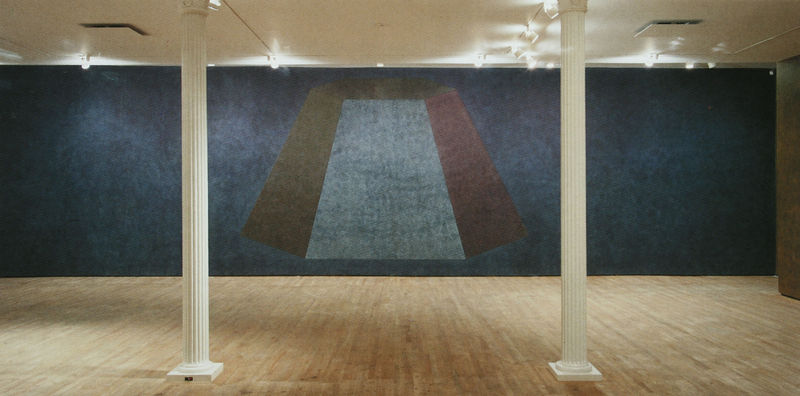
Titel: Installation The Drawing Center, New York - Flat-topped pyramid
Künstler: Sol Lewitt
Schlagwörter: blau, dunkel, gemälde, weiß, grün, braun, grau, hell, holz, lampen, licht, lichter, raum, schwarz, säule, säulen, rot, teppich, wand, sockel, bild, boden, decke, innen, hellblau, parkett, fläche, flächen, leere, formen, dielen, scheinwerfer, blue, columns, red, white, room, wall, holzboden, galerie, halle, kegel, form, gross, ausstellung, schwaru, light, sol, wandbild, lewitt, installation, ceiling, sol lewitt, spots, lewiit